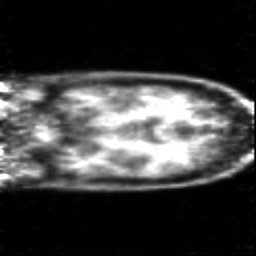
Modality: PET
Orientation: coronal
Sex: female
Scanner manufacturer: siemens